Question: I recently installed Mountain Lion and noticed that my Mac OS X app that has data bindings now is showing an int32 NSTableViewCell as x,xxx.
IE: The '.storedata' file shows '<attribute name="itemid" type="int32">2533</attribute>' while the item is displayed in the cell as '2,533'. I cannot figure out why it does this in Mountain Lion but didn't in Lion.
How do I get the cell to show as '2533' instead of '2,533'

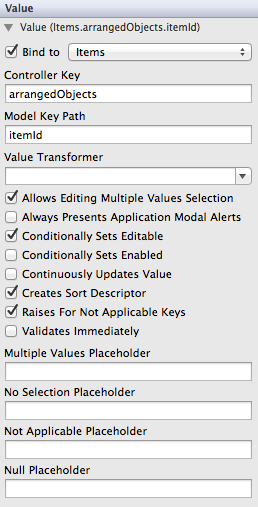
Answer: I ended up adding a Value Transformer
'''
@implementation ItemIdValueTransformer
+(Class)transformedValueClass
{
return [NSString class];
}
+ (BOOL)allowsReverseTransformation
{
return NO;
}
- (id)transformedValue:(id)value
{
// Remove the ,'s from Mountain Lion and up
NSString *string = [NSString stringWithFormat:@"%li",(long)[value integerValue]];
return string;
}
@end
'''